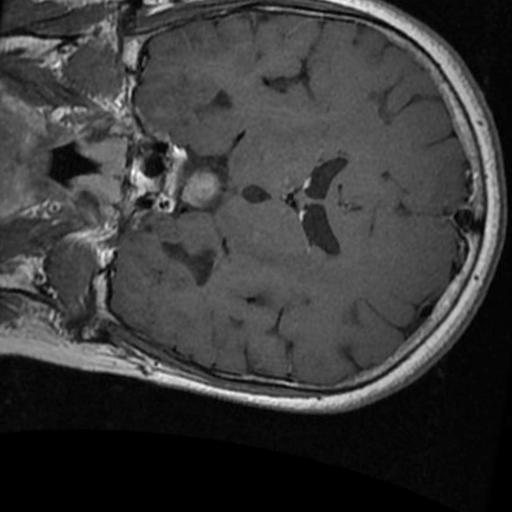
Label: brain_tumor